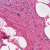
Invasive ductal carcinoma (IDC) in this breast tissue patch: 0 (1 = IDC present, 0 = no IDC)